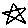
Label: star